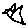
Label: bird